Question: my last question: <URL>
I fixed the issue in my last post. everything has been fine till just now. there is a new issue.
in the project A, i have coded up an linkedList class template.
'''
#ifndef LINKEDLIST_H_
#define LINKEDLIST_H_
template<class T>
struct Node{
T value;
Node* next;
};
template<class T>
class linkedList
{
private:
Node<T>* head;
public:
bool isEmpty() const{ return head == nullptr;}
Node<T>* getHead() const{return head;}
bool existVal(T value) const;
void insertVal(T value);
void deleteVal(T value){}
linkedList(){}
~linkedList(){}
};
#endif
'''
Anyways, i created another class, which would included
'''
linkedList<unsigned int> num1
'''
as private member variable.
here is the actual code:
'''
#include"linkedList.h"
#ifndef L2_H_
#define L2_H_
class Add2Nums{
public:
Add2Nums(unsigned int, unsigned int);
~Add2Nums(){}
private:
linkedList<unsigned int> num1;
linkedList<unsigned int> num2;
Add2Nums();
};
#endif
#include"L2.h"
Add2Nums::Add2Nums(unsigned int a, unsigned int b){
while(a!=0){
num1.insertVal(a%10);
a/=10;
}
while(b!=0){
num2.insertVal(b%10);
b/=10;
}
}
'''
when i build the project, the following issues came up:

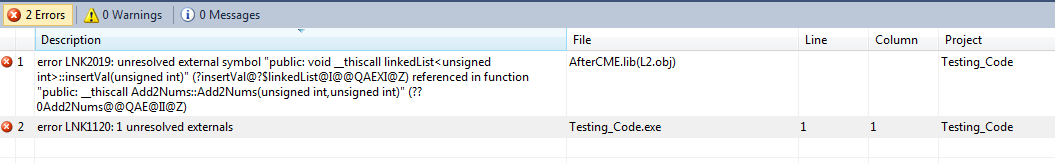
Answer: You need to move linkedList implementation to the end of linkedList.h.